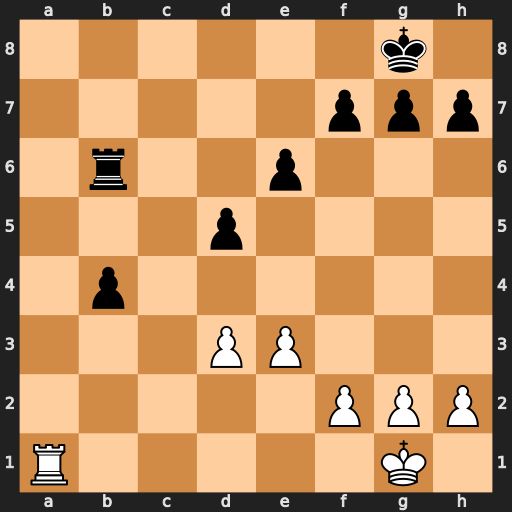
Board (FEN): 6k1/5ppp/1r2p3/3p4/1p6/3PP3/5PPP/R5K1
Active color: w
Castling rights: -
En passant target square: -
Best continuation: Ra8+ Rb8 Rxb8#